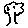
Label: tree